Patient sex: M
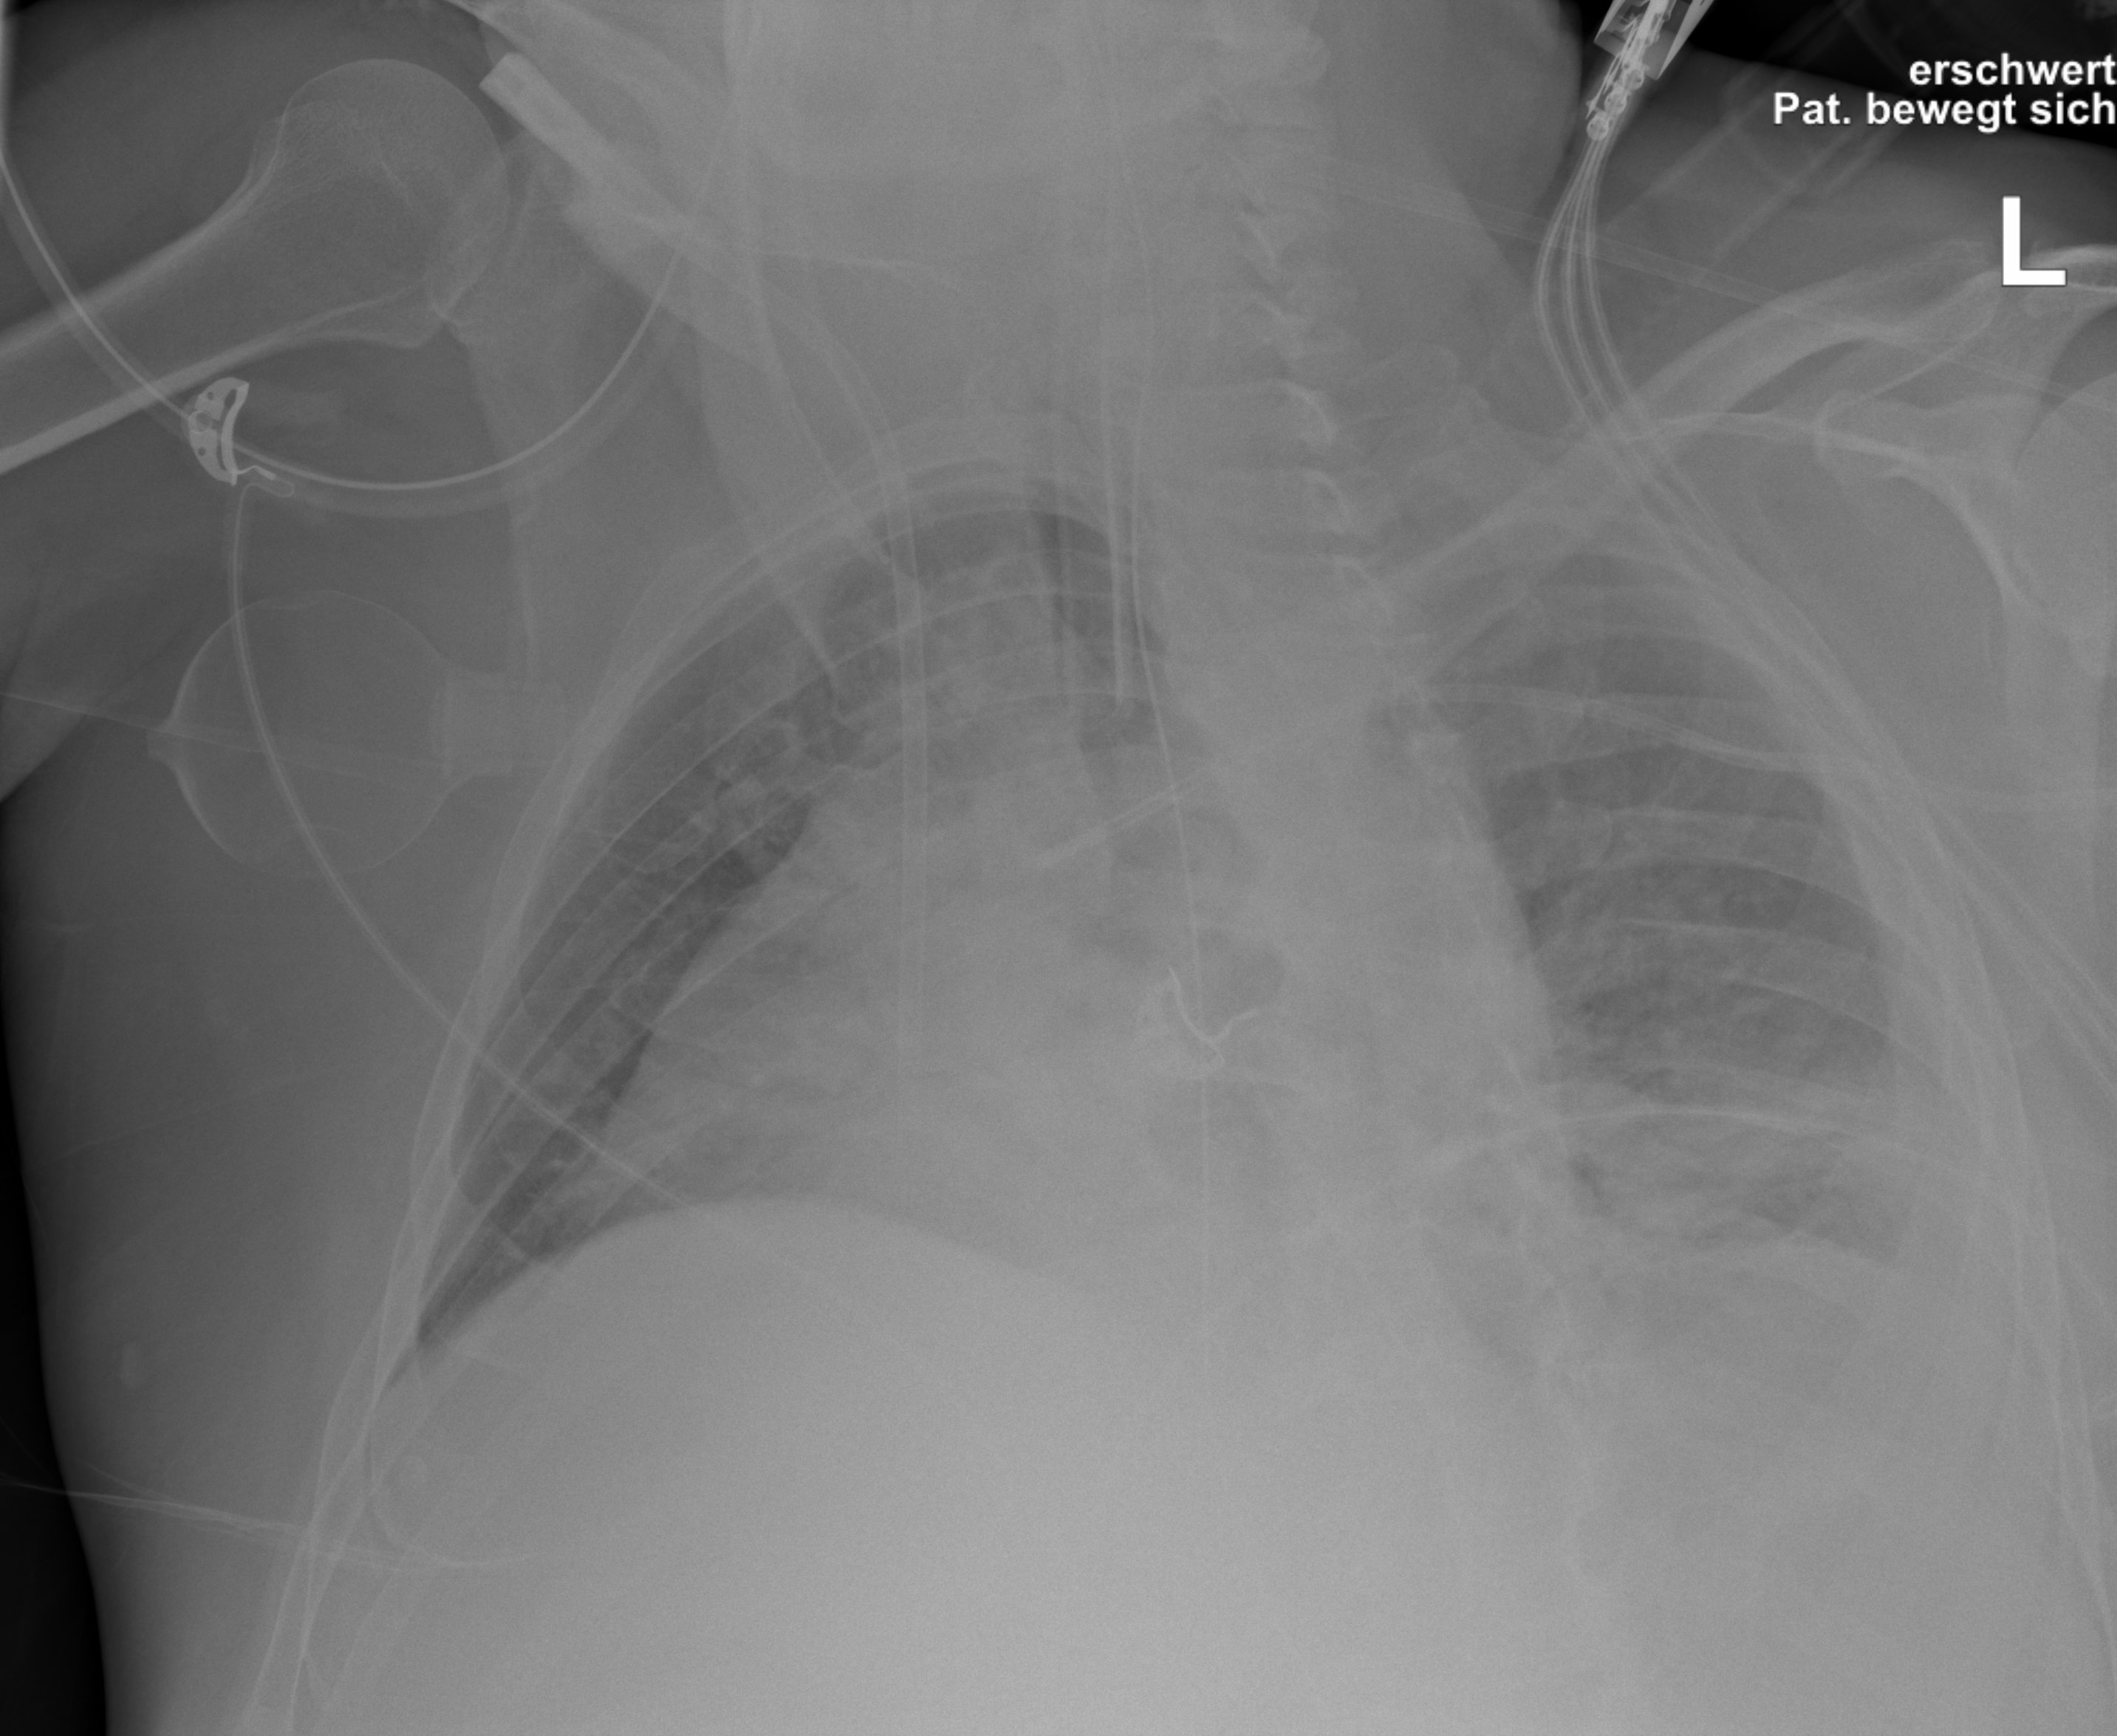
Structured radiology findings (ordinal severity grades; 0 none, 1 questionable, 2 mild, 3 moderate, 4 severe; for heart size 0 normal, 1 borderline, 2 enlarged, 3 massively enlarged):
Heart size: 2
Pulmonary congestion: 2
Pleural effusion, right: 0
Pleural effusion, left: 2
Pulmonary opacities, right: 0
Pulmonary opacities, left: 2
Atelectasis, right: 0
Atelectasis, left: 2